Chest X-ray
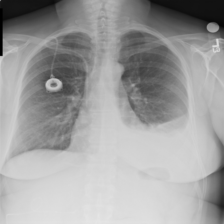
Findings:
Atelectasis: positive
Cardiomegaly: negative
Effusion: positive
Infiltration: negative
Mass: negative
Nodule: negative
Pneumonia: negative
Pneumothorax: negative
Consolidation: negative
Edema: negative
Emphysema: negative
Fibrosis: negative
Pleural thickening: negative
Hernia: negative